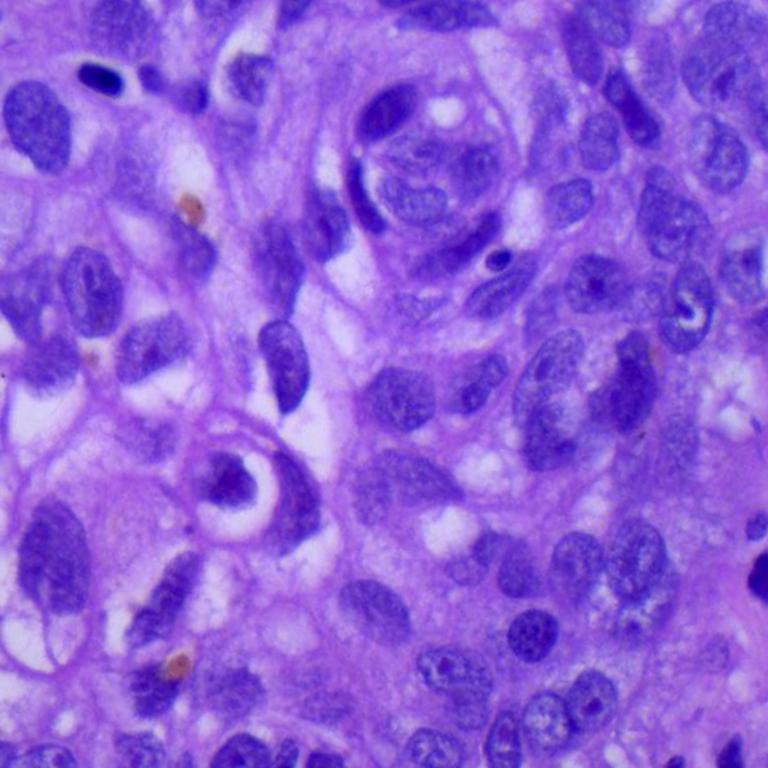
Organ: lung
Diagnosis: squamous carcinomas